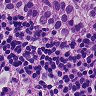
Metastatic tissue present: yes